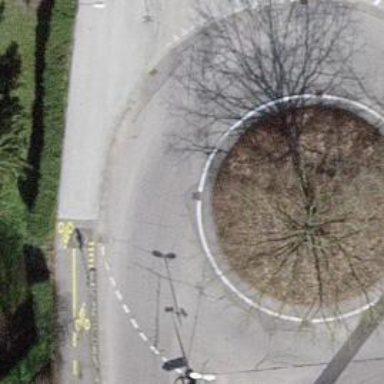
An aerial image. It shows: Tertiary road made of asphalt leading to roundabout junction.